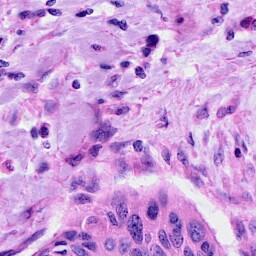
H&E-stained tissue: Cervix